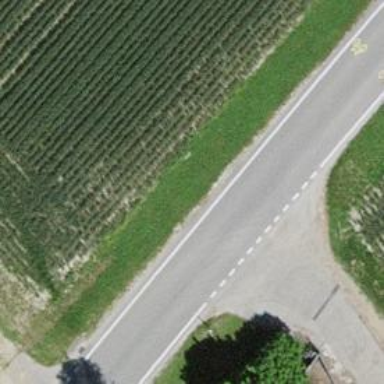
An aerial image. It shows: Unclassified road running through agricultural land.